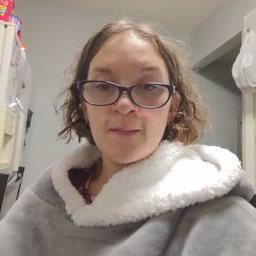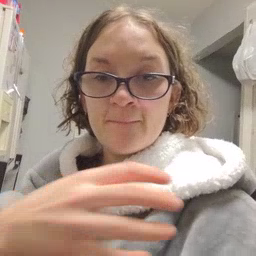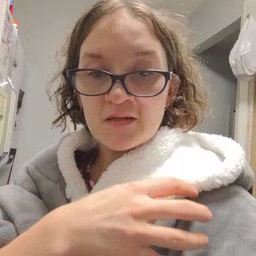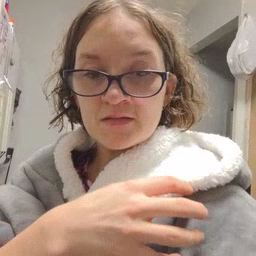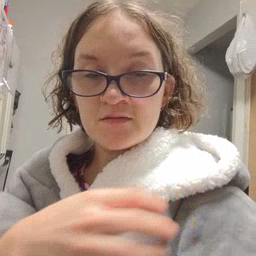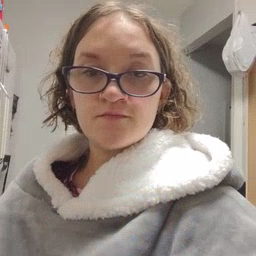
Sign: police